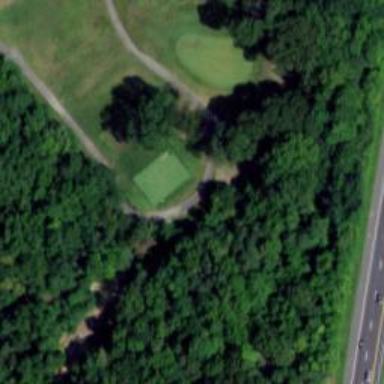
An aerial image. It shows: Service road designated as golf cart path.